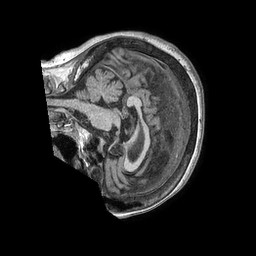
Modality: T1w
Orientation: sagittal
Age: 61
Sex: female
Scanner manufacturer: philips
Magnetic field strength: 1.5 T
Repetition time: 0.007908 s
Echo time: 0.003702 s